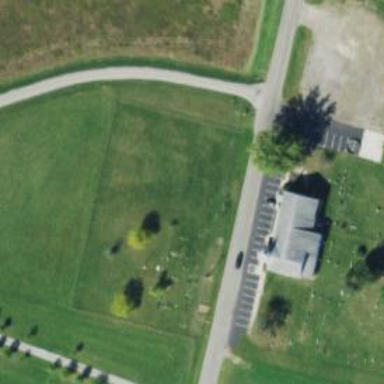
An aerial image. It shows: Graveyard.